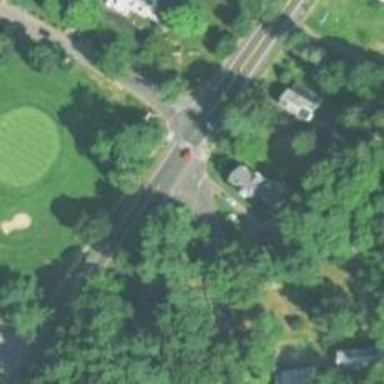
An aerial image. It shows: Road with stop sign.